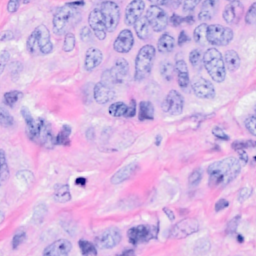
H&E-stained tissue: Breast